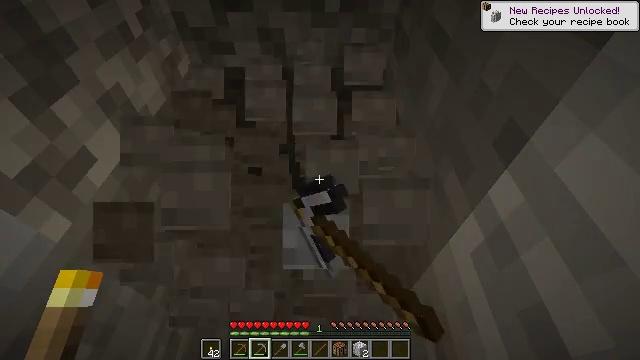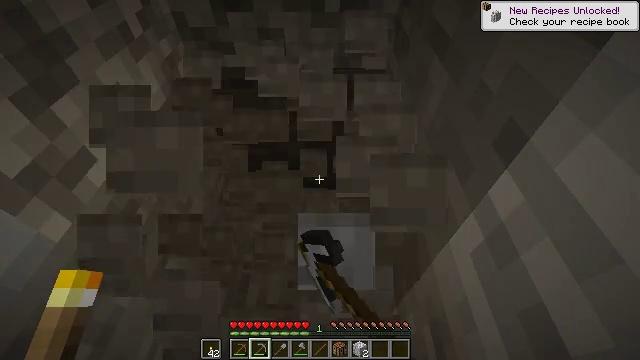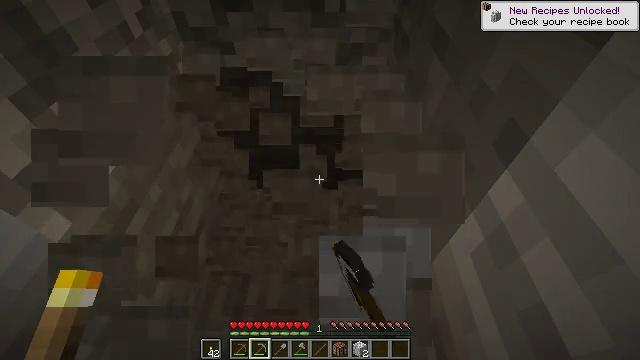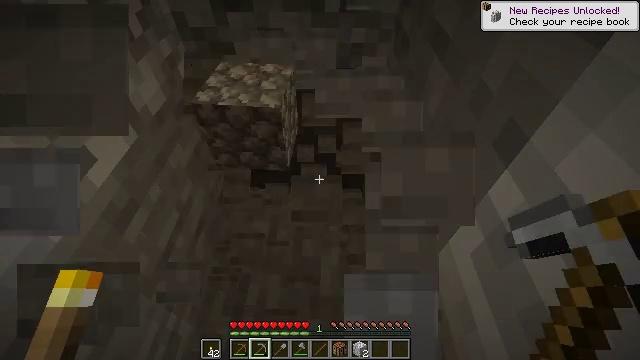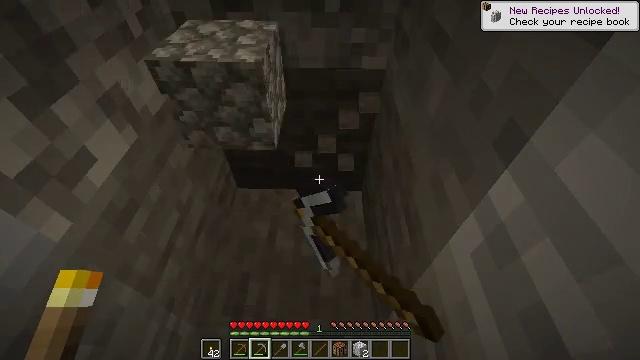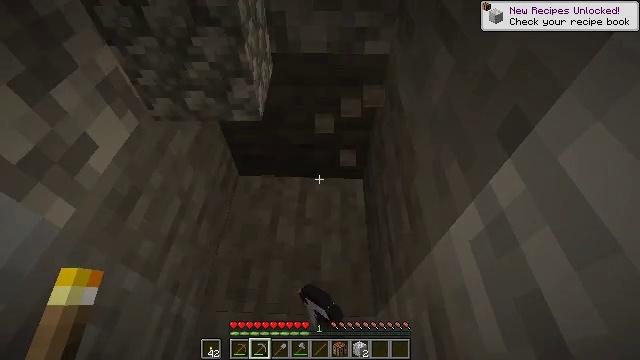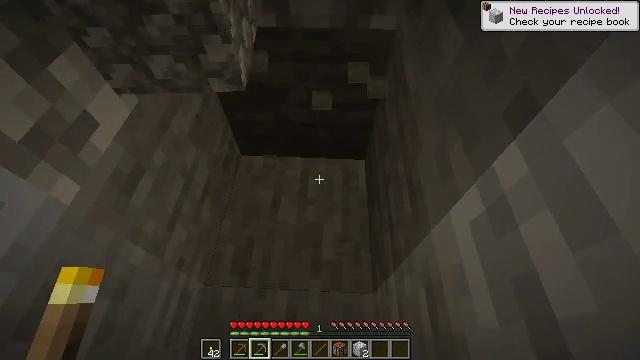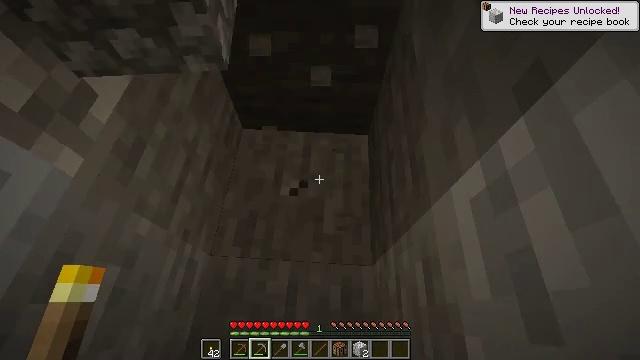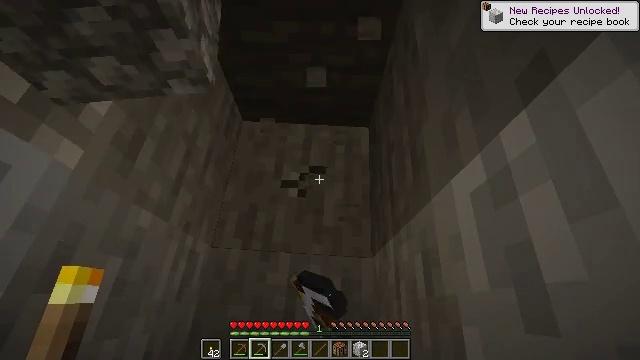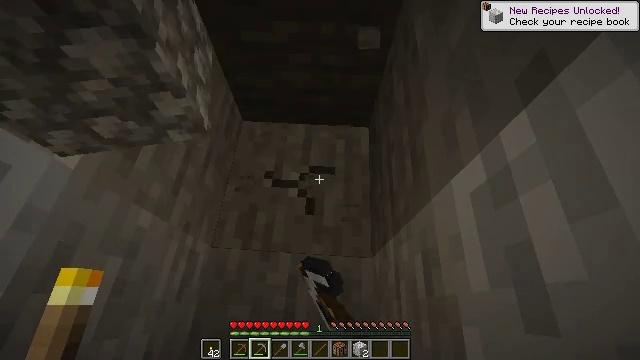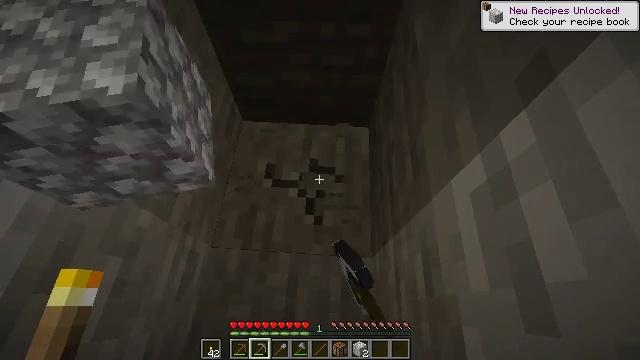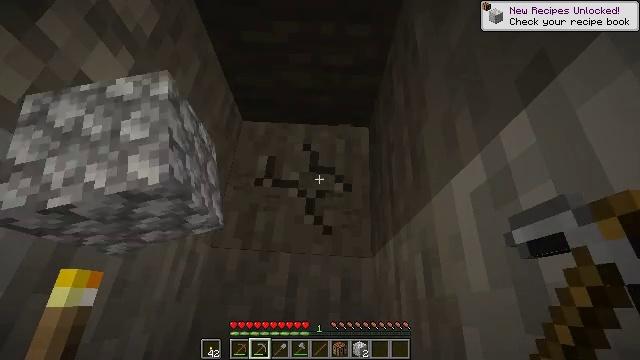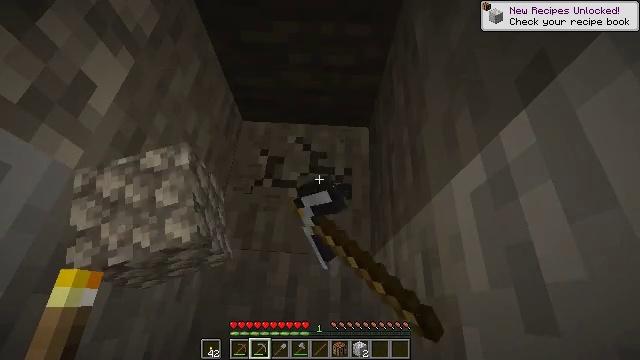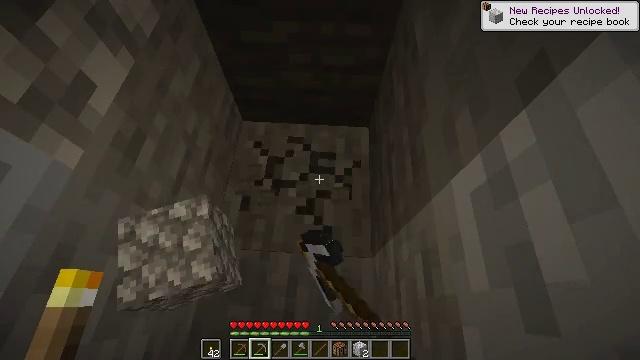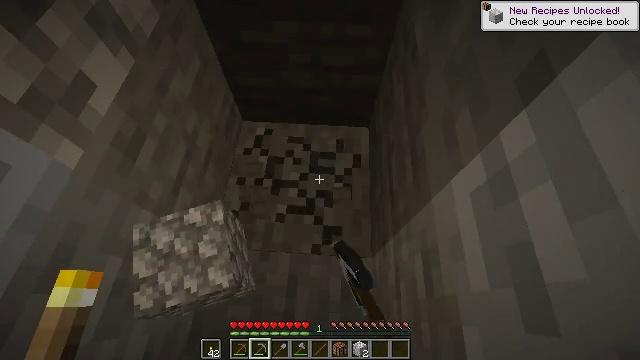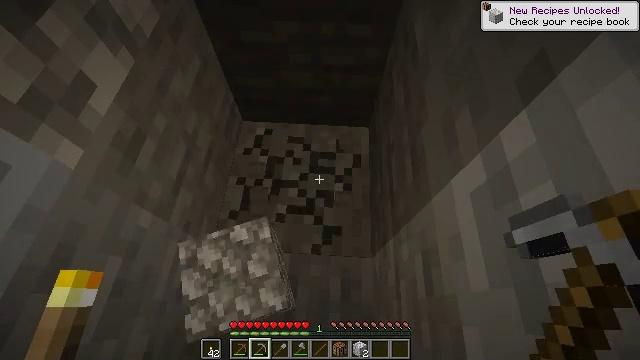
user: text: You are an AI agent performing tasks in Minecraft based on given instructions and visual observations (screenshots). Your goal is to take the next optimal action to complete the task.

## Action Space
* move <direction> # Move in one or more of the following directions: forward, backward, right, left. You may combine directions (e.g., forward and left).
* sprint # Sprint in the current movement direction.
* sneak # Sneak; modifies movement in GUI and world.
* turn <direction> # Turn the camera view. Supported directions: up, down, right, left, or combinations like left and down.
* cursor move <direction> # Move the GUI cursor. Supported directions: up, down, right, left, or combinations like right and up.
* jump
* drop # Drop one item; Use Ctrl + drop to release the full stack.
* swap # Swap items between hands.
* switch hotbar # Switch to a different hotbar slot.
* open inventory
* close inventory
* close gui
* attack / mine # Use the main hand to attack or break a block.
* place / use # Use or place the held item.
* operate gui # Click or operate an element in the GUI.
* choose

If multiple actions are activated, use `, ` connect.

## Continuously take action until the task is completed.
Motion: motion action
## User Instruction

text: Mine stone underground.
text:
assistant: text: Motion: attack / mine
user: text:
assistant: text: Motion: attack / mine
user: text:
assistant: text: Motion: attack / mine
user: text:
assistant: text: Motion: attack / mine
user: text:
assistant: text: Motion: turn down, attack / mine
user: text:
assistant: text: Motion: turn down, attack / mine
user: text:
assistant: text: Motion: turn down, attack / mine
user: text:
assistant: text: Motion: turn down, attack / mine
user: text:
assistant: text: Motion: attack / mine
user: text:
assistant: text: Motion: attack / mine
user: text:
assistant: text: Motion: attack / mine
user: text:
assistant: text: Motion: attack / mine
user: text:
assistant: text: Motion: attack / mine
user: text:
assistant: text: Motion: attack / mine
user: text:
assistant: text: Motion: attack / mine
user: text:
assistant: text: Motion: attack / mine
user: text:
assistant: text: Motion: attack / mine
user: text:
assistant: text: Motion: attack / mine
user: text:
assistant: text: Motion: attack / mine
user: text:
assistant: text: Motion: attack / mine
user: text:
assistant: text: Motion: move forward, attack / mine
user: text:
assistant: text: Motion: move forward, attack / mine
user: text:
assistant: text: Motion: move forward, attack / mine
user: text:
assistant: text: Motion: move forward, attack / mine
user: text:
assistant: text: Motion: move forward, attack / mine
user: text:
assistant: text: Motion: move forward, attack / mine
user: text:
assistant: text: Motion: move forward, attack / mine
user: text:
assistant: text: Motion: move forward, attack / mine
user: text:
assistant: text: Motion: attack / mine
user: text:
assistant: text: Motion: attack / mine